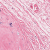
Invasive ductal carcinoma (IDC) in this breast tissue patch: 0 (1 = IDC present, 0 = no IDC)